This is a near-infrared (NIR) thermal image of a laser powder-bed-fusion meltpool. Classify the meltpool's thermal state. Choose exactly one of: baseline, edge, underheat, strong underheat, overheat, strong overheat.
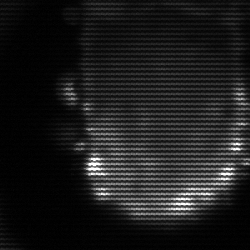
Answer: baseline